函数$f(x)=2^{|x|}-x^2$的图象大致是( \   \ )

\noindent A. \quad

B. \quad

C. \quad

D.

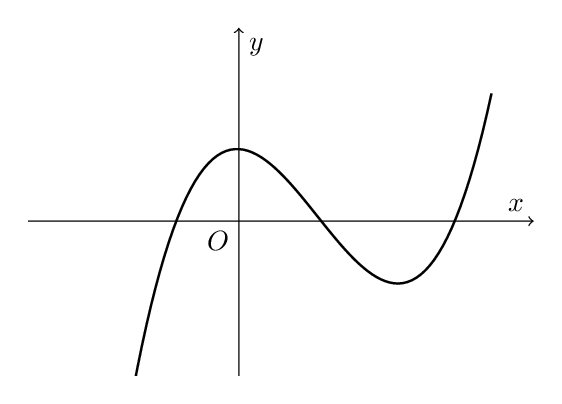
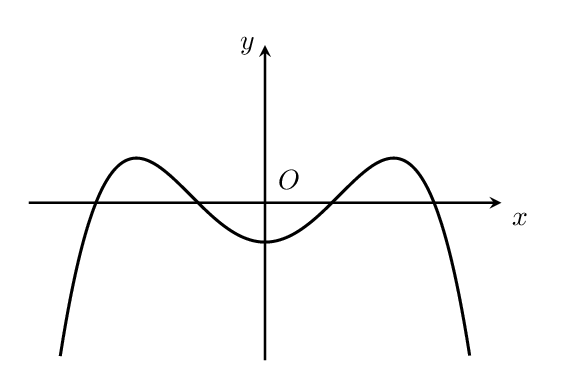
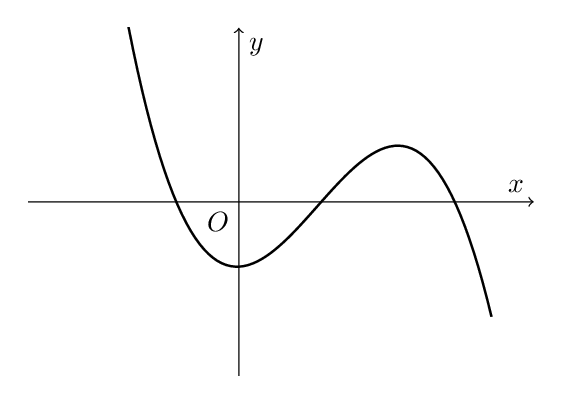
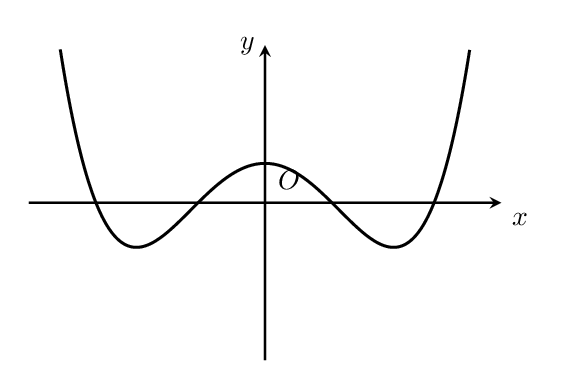
【解答】
\noindent \textbf{【答案】}D

\noindent \textbf{【分析】}利用排除法，先判断函数的奇偶性，再由观察图像的变化情况或取特殊值即可得答案

\noindent \textbf{【详解】}由$f(x)=2^{|x|}-x^2$为偶函数可排除$A$，$C$；

\noindent 当$0<x<1$时，$y=2^x$图象高于$y=x^2$图象，即$2^{|x|}-x^2>0$，排除$B$；

\noindent 故选：D.